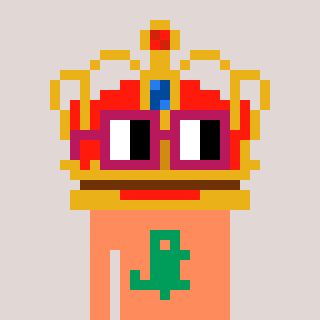
a pixel art character with square dark red glasses, a crown-shaped head and a peachy-colored body on a warm background